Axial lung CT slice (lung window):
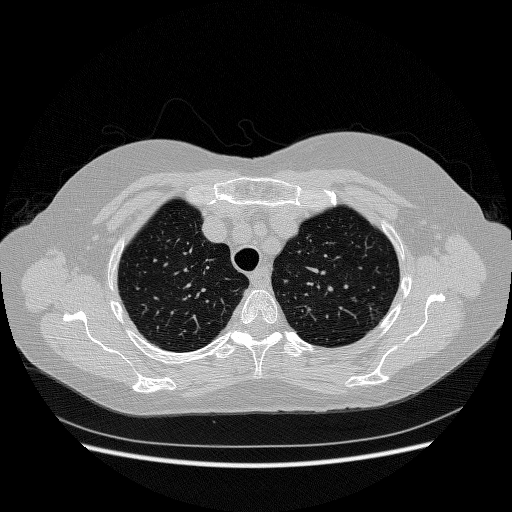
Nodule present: no